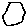
Label: hexagon